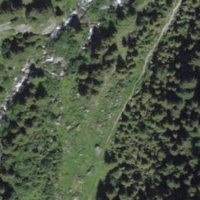
EUNIS habitat code: 23
Species observed at this site:
Sericomyia lappona